Field crop: maize
Growth stage: 2
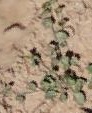
Species: convolvulus